Question: I am trying to automate an SAP EPM Application using Selenium Python. It's a browser based application. I am able to open the home page, after that I have to click on one tile. But I was unable to click it. It says "element not visible".
I tried using xpath, id but no luck.

Tile HTML:
'''
<div class="tile tile-webdyn draggable tileBGColor ui-draggable ui-draggable-handle
ui-droppable border-norm" id="PLANCHGWO" style="position: relative;">
<div class="tileName">
<center>Change PM Order</center>
</div>
<div class="tileImage">
<center>
<img width="50px" height="50px" src="EDWO.png">
</center>
</div>
</div>
'''
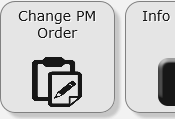
Answer: You could try invoking a 'wait', then click the desired WebElement with Javascript to work around the 'not visible' error you are seeing.
'''
from selenium.webdriver.support.ui import WebDriverWait
from selenium.webdriver.common.by import By
from selenium.webdriver.support import expected_conditions as EC
# wait for element to exist, then store it in tile variable
tile = WebDriverWait(driver, 10).until(EC.presence_of_element_located((By.XPATH, "//center[text()='Change PM Order']")))
# click the element with Javascript
driver.execute_script("arguments[0].click();", tile)
'''
If this does not work, we will probably need to see the full page HTML to understand the element you are trying to click. It's possible it is hidden in an 'iframe' or obscured by other elements on the page.